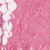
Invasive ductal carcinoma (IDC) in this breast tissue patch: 0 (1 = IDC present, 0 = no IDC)